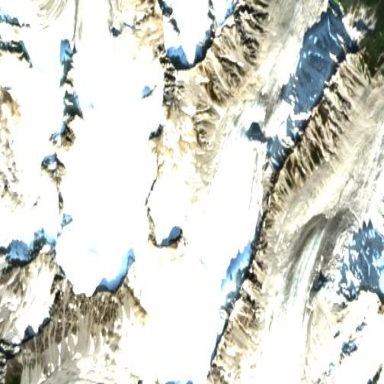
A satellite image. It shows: Majestic glacier in the distance.